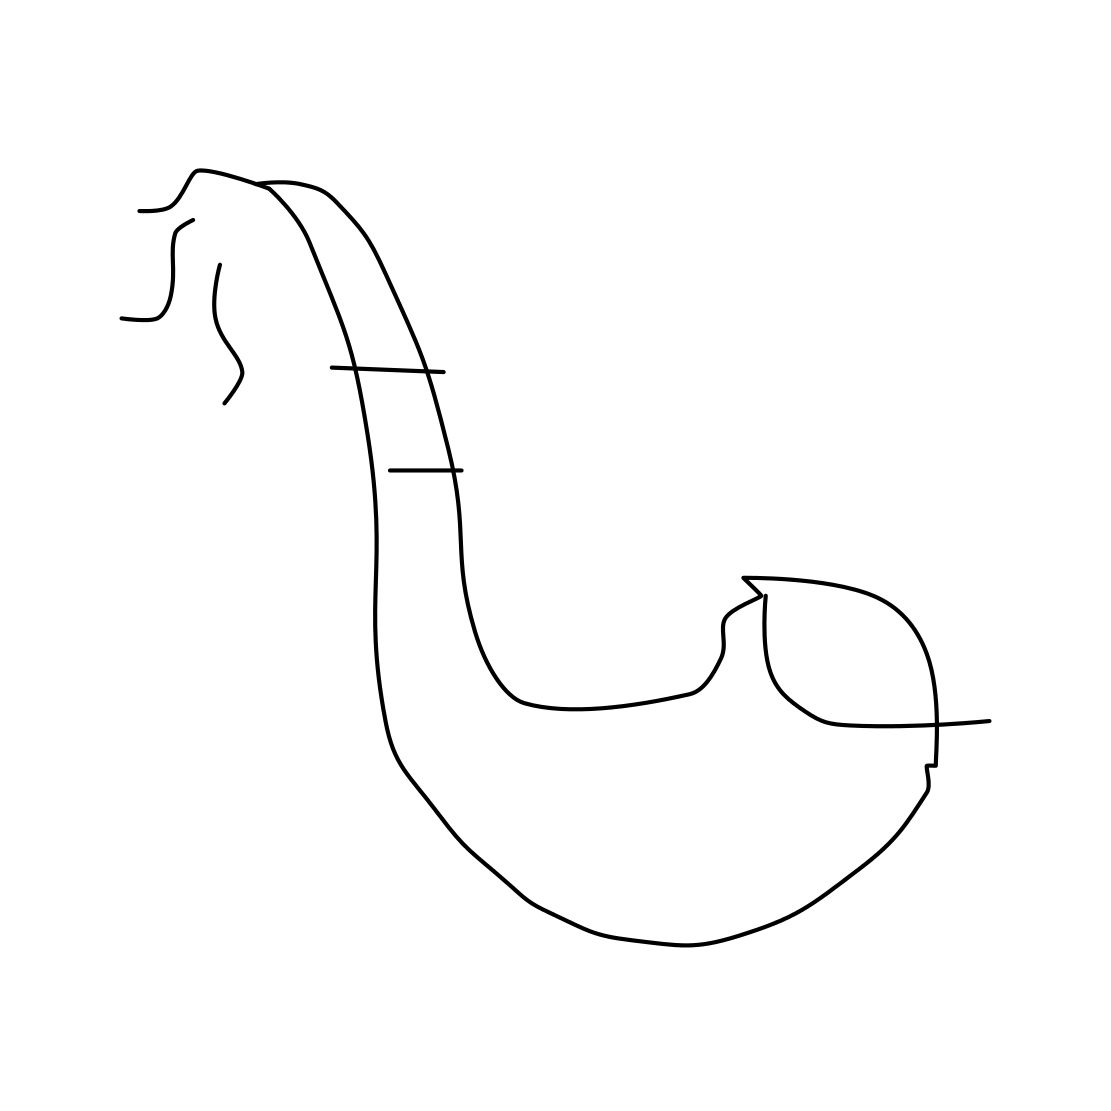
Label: pipe (for smoking)